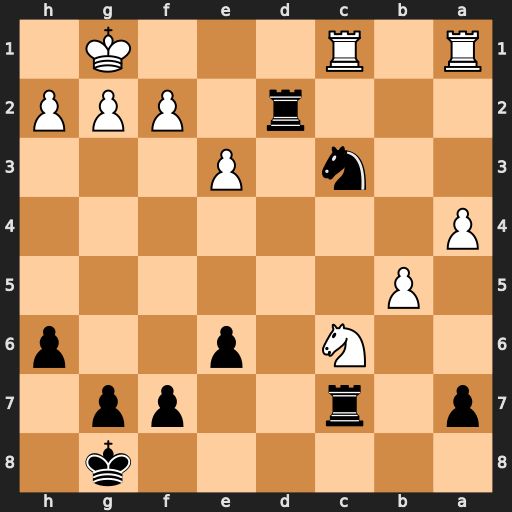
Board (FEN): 6k1/p1r2pp1/2N1p2p/1P6/P7/2n1P3/3r1PPP/R1R3K1
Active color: b
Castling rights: -
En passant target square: -
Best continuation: Ne2+ Kh1 Nxc1